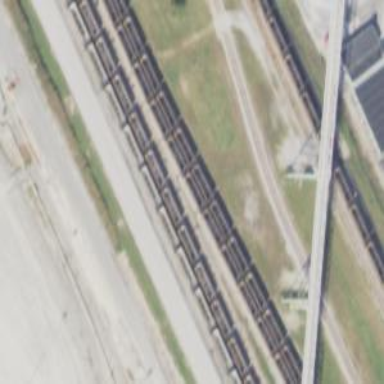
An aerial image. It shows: Railway yard.